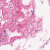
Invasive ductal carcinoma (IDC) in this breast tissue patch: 0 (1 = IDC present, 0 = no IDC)